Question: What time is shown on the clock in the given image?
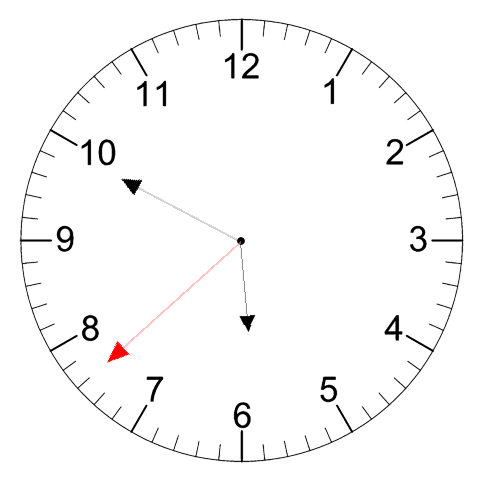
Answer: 05:49:38